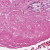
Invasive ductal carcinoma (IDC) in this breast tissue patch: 0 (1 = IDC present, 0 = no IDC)